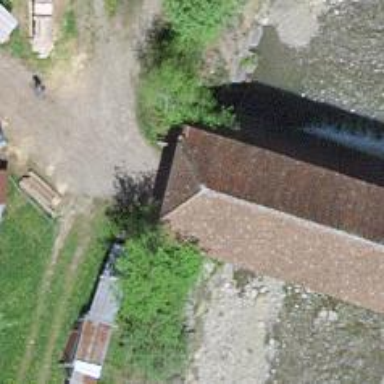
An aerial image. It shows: Covered bridge over track.